Question: Screenshot of the code:

'''
if ($_SERVER['REQUEST_METHOD'] == 'GET') {
require ('../../mysqli_oop_connect.php'); //Connect to the database.
$errors = array(); // Initialize an error array.
// Check for an isbn:
if (empty($_GET['isbn'])) {
$errors[] = 'You forgot to enter the ISBN-13.';
} else {
$isbn = $mysqli->real_escape_string(trim($_GET['isbn']));
}
if (empty($errors)) {
//Make the query:
$q = "SELECT * FROM books WHERE isbn=$isbn";
$r = $mysqli->query($q);
$num = $r->num_rows;
if ($num == 0) { // If it fails to run:
echo "<br /><br /><p>This book is currently not listed in our database. Would you like to add it?</p>
";
//HERE IS WHERE IT NEEDS TO REDIRECT TO A PAGE THAT ALLOWS THE CONTENT TO BE ADDED TO THE DB LIKE REGISTER.PHP DOES.
} else { //If it suceeds then run the query:
echo '<h1>Is this your book?</h1>';
while ($row = $r->fetch_object()) { // POST DATA FROM DB.
echo '<img src="$row->image" height="100" width="100">' . '<br />' . $row->name . '<br />' . $row->isbn ;
'''
I don't know what that icon means or where the issue is in the code. The DB is setup with three columns in a table: image, isbn, and name. The goal is to get the book to display the data being retrieved from the database. It is displaying all three items from the database based on the query, except the image is something else. The HTML is recognizing that there is an image being retrieved because when I just do $row->image it freaks out and posts random nonsense, as it should when there is an image being displayed like that. Any help is greatly appreciated.
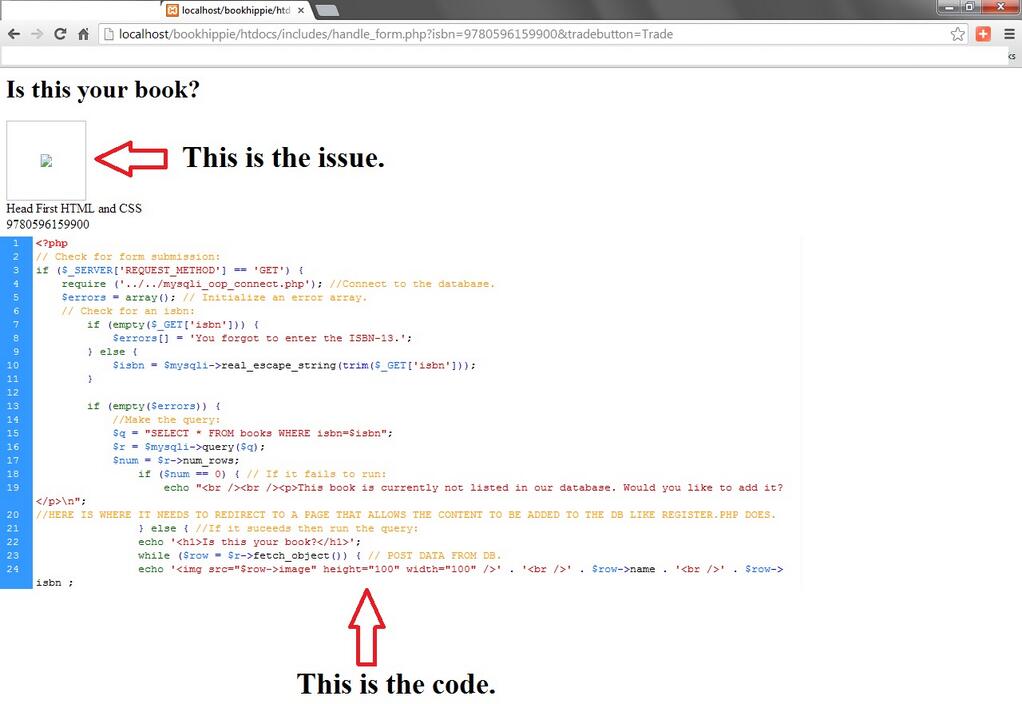
Answer: I'd guess from your comments about 'freaks out and posts random nonsense' that your image is stored in your database, rather than the path to your image. If so, you can't simply echo the image data in your '' tag. The 'src' attribute requires a URL, which you can create in one of two ways: create a script that serves the image with appropriate headers and use the URL of that script as your 'src' attribute; or, create a data URI and include the data in your page. The latter is probably the simplest, but could increase the load time of your pages. Here's how:
'''
// base64 encode image data and prepend the header
$imgURL = "data:image/png;base64,".base64_encode($row->image);
echo '<img src="'.$imgURL.'" height="100" width="100">' .
'<br />' . $row->name . '<br />' . $row->isbn ;
'''
Note - you'll need to change the dataURL header to send the correct image type: 'image/jpg', 'image/png', etc.